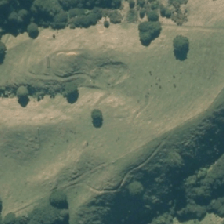
Land cover: high_producing_grassland